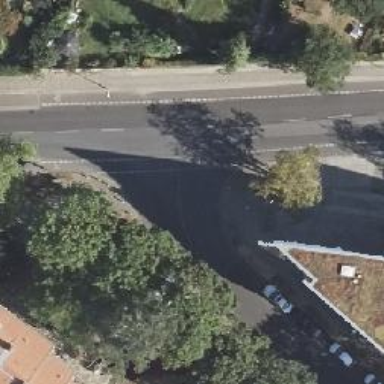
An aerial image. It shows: Tertiary road with asphalt surface. There are separate sidewalks on both sides and cycle track on the left side.